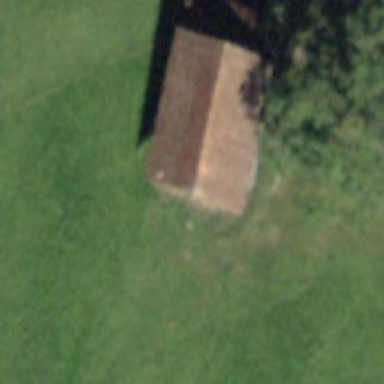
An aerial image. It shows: Rural barn.